Question: I tried to remove the border from the 'UIPopoverController' with by overriding these two methods. But it did not seem to do anything to the border.
Any suggestions?
'''
+ (BOOL)wantsDefaultContentAppearance
{
NSLog(@"wantsDefaultContentAppearance");
return NO;
}
+ (UIEdgeInsets)contentViewInsets {
NSLog(@"contentViewInsets");
return UIEdgeInsetsMake(0, 0, 0, 0);
}
'''

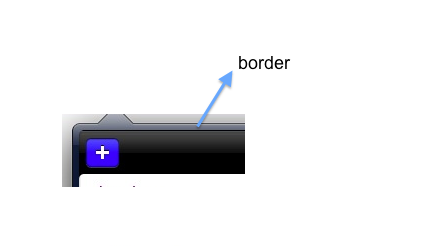
Answer: You need to override those methods on the background view class, not the popover controller class. If you need a starting point for a background view class which mimics the appearance of the system popover, try <URL>.